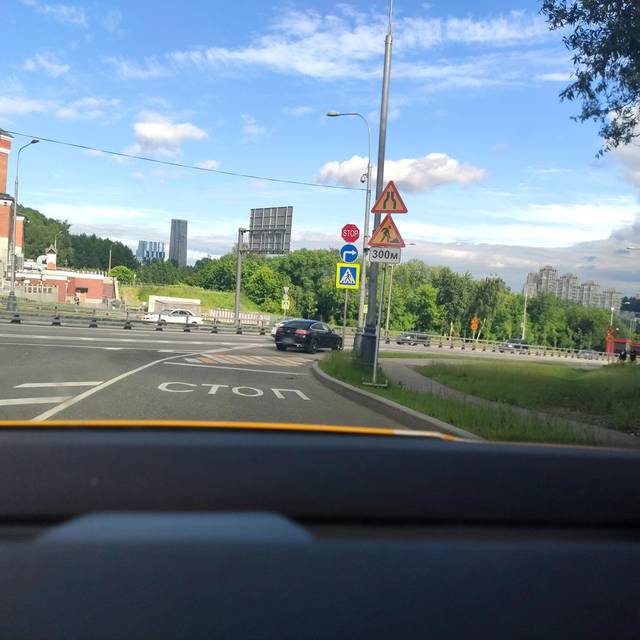
Region: Russia
Coordinates: 55.725, 37.496